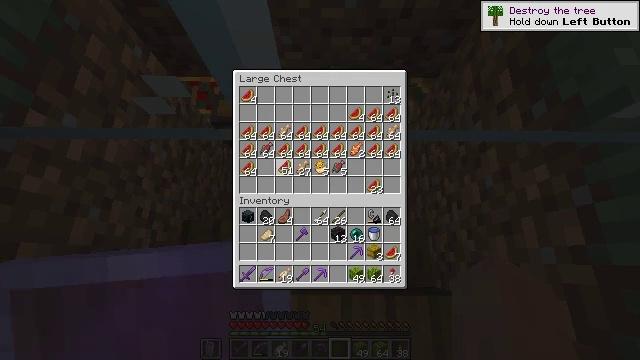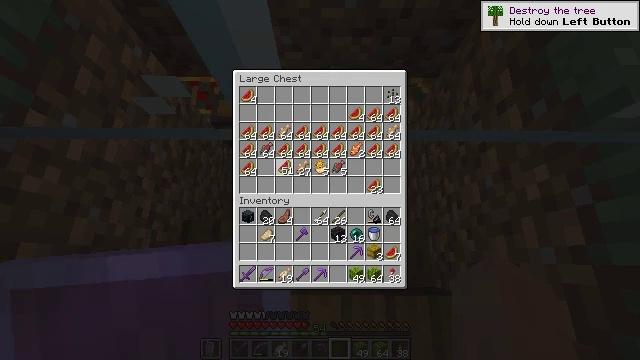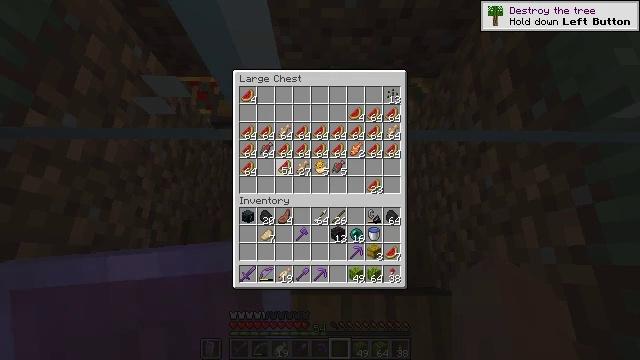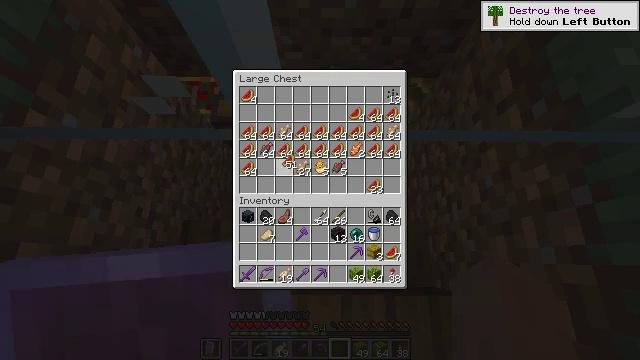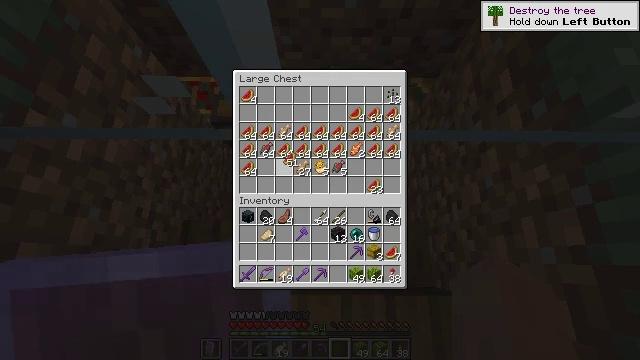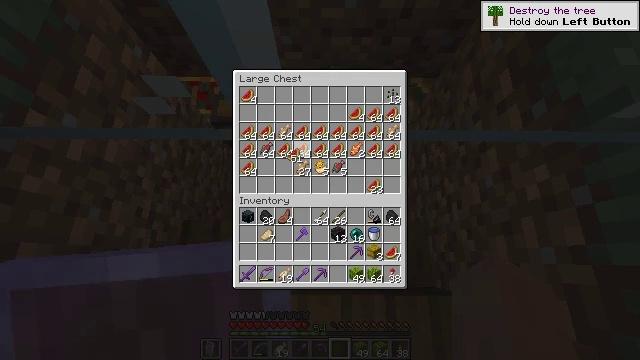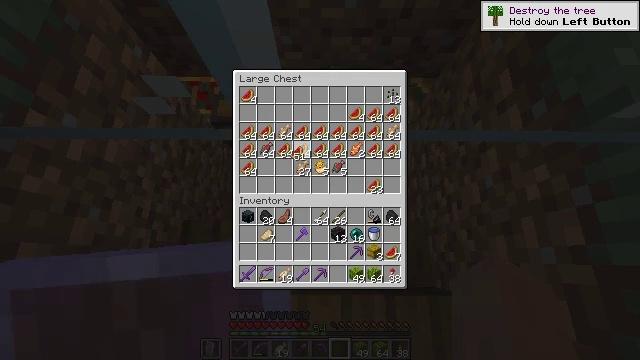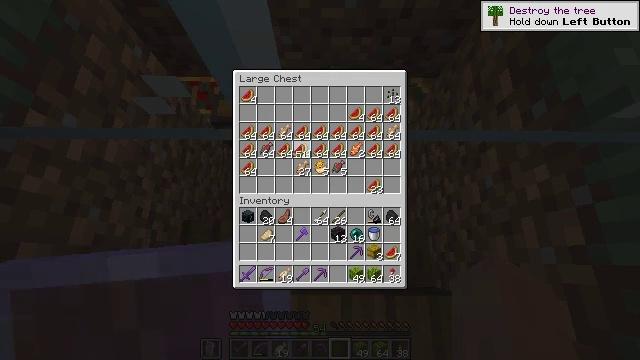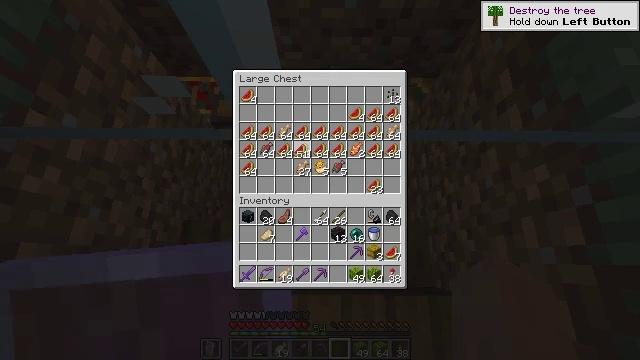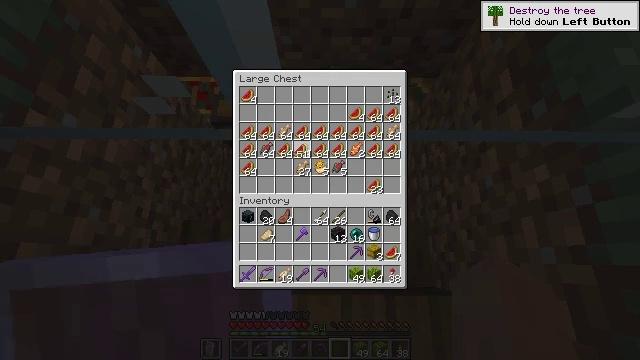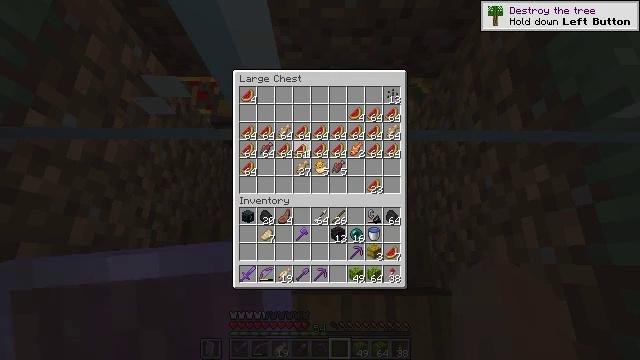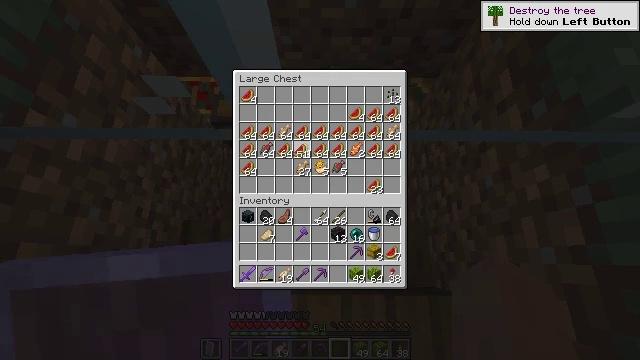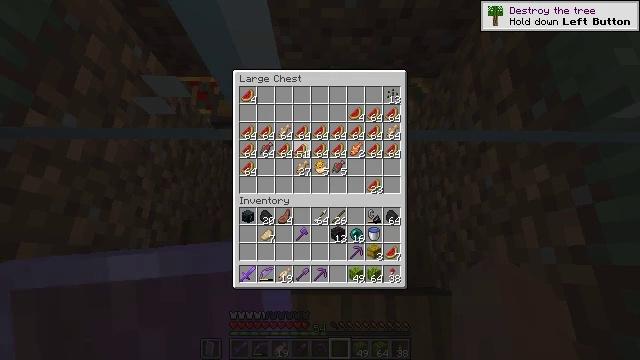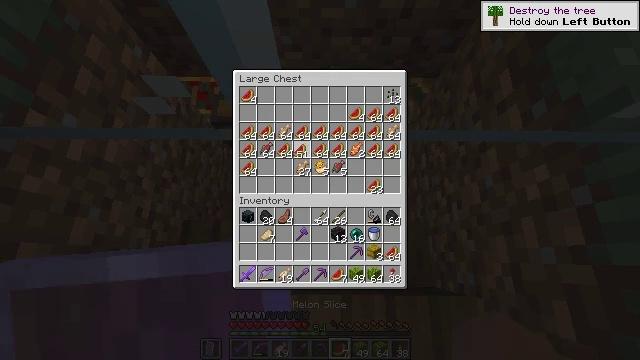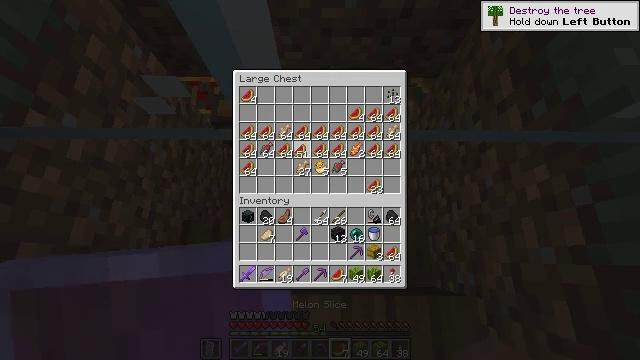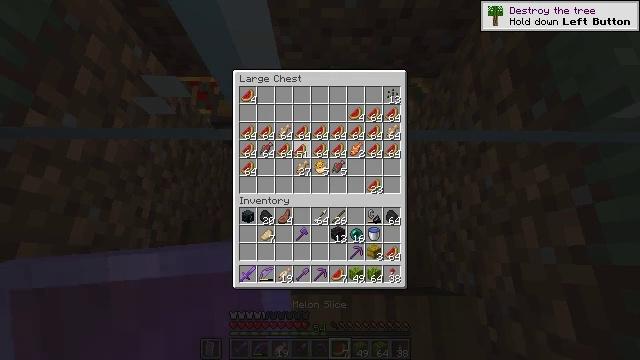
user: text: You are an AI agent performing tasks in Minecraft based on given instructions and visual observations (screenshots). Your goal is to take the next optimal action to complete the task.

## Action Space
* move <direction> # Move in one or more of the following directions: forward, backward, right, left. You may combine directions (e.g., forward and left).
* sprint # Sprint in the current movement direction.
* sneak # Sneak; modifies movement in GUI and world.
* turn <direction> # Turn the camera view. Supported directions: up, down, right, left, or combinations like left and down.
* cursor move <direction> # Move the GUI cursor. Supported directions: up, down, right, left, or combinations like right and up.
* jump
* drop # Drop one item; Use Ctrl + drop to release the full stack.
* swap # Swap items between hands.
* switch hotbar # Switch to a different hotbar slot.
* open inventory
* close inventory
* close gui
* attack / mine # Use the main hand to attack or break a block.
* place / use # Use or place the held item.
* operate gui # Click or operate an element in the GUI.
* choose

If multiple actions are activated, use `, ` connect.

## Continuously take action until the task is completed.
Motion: motion action
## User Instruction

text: Open the crafting table to craft a melon.
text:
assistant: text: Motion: attack / mine
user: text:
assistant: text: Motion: no_op
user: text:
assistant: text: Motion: no_op
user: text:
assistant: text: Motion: no_op
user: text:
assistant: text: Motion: no_op
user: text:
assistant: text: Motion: sneak
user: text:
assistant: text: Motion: sneak
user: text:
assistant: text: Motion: sneak
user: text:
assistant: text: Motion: sneak
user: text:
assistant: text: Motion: sneak, attack / mine
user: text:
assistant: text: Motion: sneak, attack / mine
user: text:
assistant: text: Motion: sneak, attack / mine
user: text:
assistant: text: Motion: sneak
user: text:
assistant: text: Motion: sneak, attack / mine
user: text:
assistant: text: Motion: sneak, attack / mine
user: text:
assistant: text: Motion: sneak, attack / mine
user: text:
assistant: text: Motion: sneak
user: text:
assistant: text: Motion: sneak, attack / mine
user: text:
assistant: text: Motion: sneak, attack / mine
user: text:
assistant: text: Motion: sneak, attack / mine
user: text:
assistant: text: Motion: sneak
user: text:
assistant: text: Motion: sneak, attack / mine
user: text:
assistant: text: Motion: sneak, attack / mine
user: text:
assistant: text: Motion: sneak, attack / mine
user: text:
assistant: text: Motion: sneak
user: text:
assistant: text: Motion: sneak
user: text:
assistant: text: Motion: sneak
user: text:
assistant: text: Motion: turn left and down
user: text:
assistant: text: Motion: no_op
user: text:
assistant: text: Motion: no_op